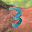
Label: 3